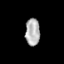
Tissue: skin
Cell type: Epithelial cells
Senescence score: 0.2865
Nuclear area (px): 383
Mean DAPI intensity: 178.081